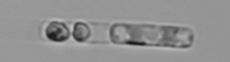
Label: Guinardia_delicatula_TAG_internal_parasite